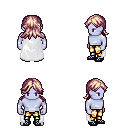
a pixel art fantasy rpg character, male body template, dark elf, purple skin, white cape, gold greaves, white blonde loose hair, ghillies, four views (front, back, left, right), 2x2 character sprite sheet, small pixel art, hard edges, no anti-aliasing